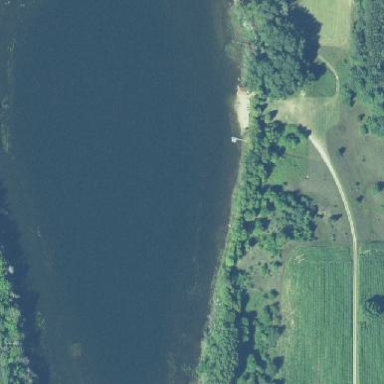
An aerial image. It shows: Serene lake.